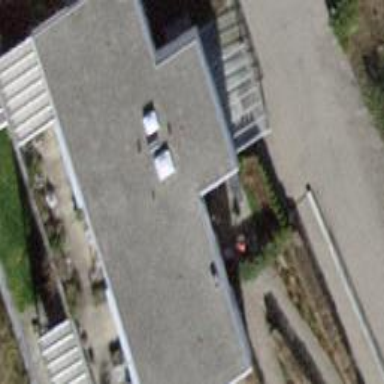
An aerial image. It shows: Residential building with flat roof.